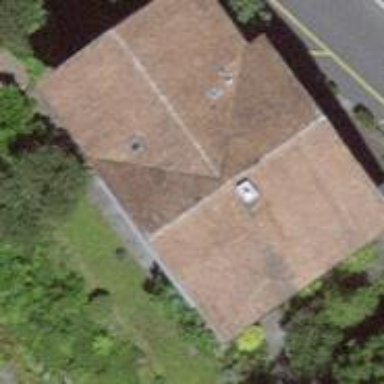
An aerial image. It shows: Residential building.